Question: Let's imagine an empty NumPy array of 3x4 where you've got the coordinate of the top-left corner and the step size in horizontal and vertical direction.
Now I would like to know the coordinates for the middle of each cell for the whole array. Like this:

For this I implemented a nested for-loop.
'''
In [12]:
import numpy as np
# extent(topleft_x, stepsize_x, 0, topleft_y, 0, stepsize_y (negative since it's top-left)
extent = (<PHONE>.0, 5000.0, 0.0, 807000.0, 0.0, -5000.0)
array = np.zeros([3,4],object)
cols = array.shape[0]
rows = array.shape[1]
# function to apply to each cell
def f(x,y):
return x*extent[1]+extent[0]+extent[1]/2, y*extent[5]+extent[3]+extent[5]/2
# nested for-loop
def nestloop(cols,rows):
for col in range(cols):
for row in range(rows):
array[col,row] = f(col,row)
In [13]:
%timeit nestloop(cols,rows)
100000 loops, best of 3: 17.4 us per loop
In [14]:
array.T
Out[14]:
array([[(<PHONE>.0, 804500.0), (<PHONE>.0, 804500.0), (<PHONE>.0, 804500.0)],
[(<PHONE>.0, 799500.0), (<PHONE>.0, 799500.0), (<PHONE>.0, 799500.0)],
[(<PHONE>.0, 794500.0), (<PHONE>.0, 794500.0), (<PHONE>.0, 794500.0)],
[(<PHONE>.0, 789500.0), (<PHONE>.0, 789500.0), (<PHONE>.0, 789500.0)]], dtype=object)
'''
But eager to learn, how can I optimize this? I was thinking of vectorizing or using lambda. I tried to vectorize it as follow:
'''
array[:,:] = np.vectorize(check)(cols,rows)
ValueError: could not broadcast input array from shape (2) into shape (3,4)
'''
But, than I got a broadcasting error. Currently the array is 3 by 4, but this also can become 3000 by 4000.
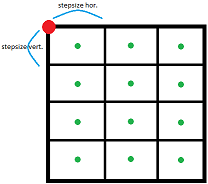
Answer: Surely the way you are computing the 'x' and 'y' coordinates is highly inefficient because it's not vectorized at all. You can do:
'''
In [1]: import numpy as np
In [2]: extent = (<PHONE>.0, 5000.0, 0.0, 807000.0, 0.0, -5000.0)
...: x_steps = np.array([0,1,2]) * extent[1]
...: y_steps = np.array([0,1,2,3]) * extent[-1]
...:
In [3]: x_coords = extent[0] + x_steps + extent[1]/2
...: y_coords = extent[3] + y_steps + extent[-1]/2
...:
In [4]: x_coords
Out[4]: array([ <PHONE>., <PHONE>., <PHONE>.])
In [5]: y_coords
Out[5]: array([ 804500., 799500., 794500., 789500.])
'''
At this point the coordinates of the points are given by the cartesian <URL> of these two arrays:
'''
In [5]: list(it.product(x_coords, y_coords))
Out[5]: [(<PHONE>.0, 804500.0), (<PHONE>.0, 799500.0), (<PHONE>.0, 794500.0), (<PHONE>.0, 789500.0), (<PHONE>.0, 804500.0), (<PHONE>.0, 799500.0), (<PHONE>.0, 794500.0), (<PHONE>.0, 789500.0), (<PHONE>.0, 804500.0), (<PHONE>.0, 799500.0), (<PHONE>.0, 794500.0), (<PHONE>.0, 789500.0)]
'''
You just have to group them 4 by 4.
To obtain the product with 'numpy' you can do (based on <URL>:
'''
In [6]: np.transpose([np.tile(x_coords, len(y_coords)), np.repeat(y_coords, len(x_coords))])
Out[6]:
array([[ <PHONE>., 804500.],
[ <PHONE>., 804500.],
[ <PHONE>., 804500.],
[ <PHONE>., 799500.],
[ <PHONE>., 799500.],
[ <PHONE>., 799500.],
[ <PHONE>., 794500.],
[ <PHONE>., 794500.],
[ <PHONE>., 794500.],
[ <PHONE>., 789500.],
[ <PHONE>., 789500.],
[ <PHONE>., 789500.]])
'''
Which can be reshaped:
'''
In [8]: product.reshape((3,4,2)) # product is the result of the above
Out[8]:
array([[[ <PHONE>., 804500.],
[ <PHONE>., 804500.],
[ <PHONE>., 804500.],
[ <PHONE>., 799500.]],
[[ <PHONE>., 799500.],
[ <PHONE>., 799500.],
[ <PHONE>., 794500.],
[ <PHONE>., 794500.]],
[[ <PHONE>., 794500.],
[ <PHONE>., 789500.],
[ <PHONE>., 789500.],
[ <PHONE>., 789500.]]])
'''
If this is not the order you want you can do something like:
'''
In [9]: ar = np.zeros((3,4,2), float)
...: ar[0] = product[::3]
...: ar[1] = product[1::3]
...: ar[2] = product[2::3]
...:
In [10]: ar
Out[10]:
array([[[ <PHONE>., 804500.],
[ <PHONE>., 799500.],
[ <PHONE>., 794500.],
[ <PHONE>., 789500.]],
[[ <PHONE>., 804500.],
[ <PHONE>., 799500.],
[ <PHONE>., 794500.],
[ <PHONE>., 789500.]],
[[ <PHONE>., 804500.],
[ <PHONE>., 799500.],
[ <PHONE>., 794500.],
[ <PHONE>., 789500.]]])
'''
I believe there are better ways to do this last reshaping, but I'm not a 'numpy' expert.
Note that using 'object' as dtype it's a performance penalty, since 'numpy' cannot optimize anything (and is sometimes slower than using normal 'list's). I have used a '(3,4,2)' array instead which allows faster operations.